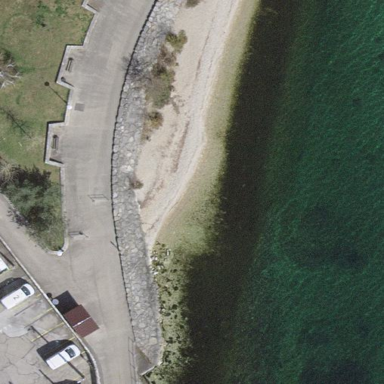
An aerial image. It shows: Beautiful beach with natural surroundings.